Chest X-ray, AP view. Patient: 16 years old, sex M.
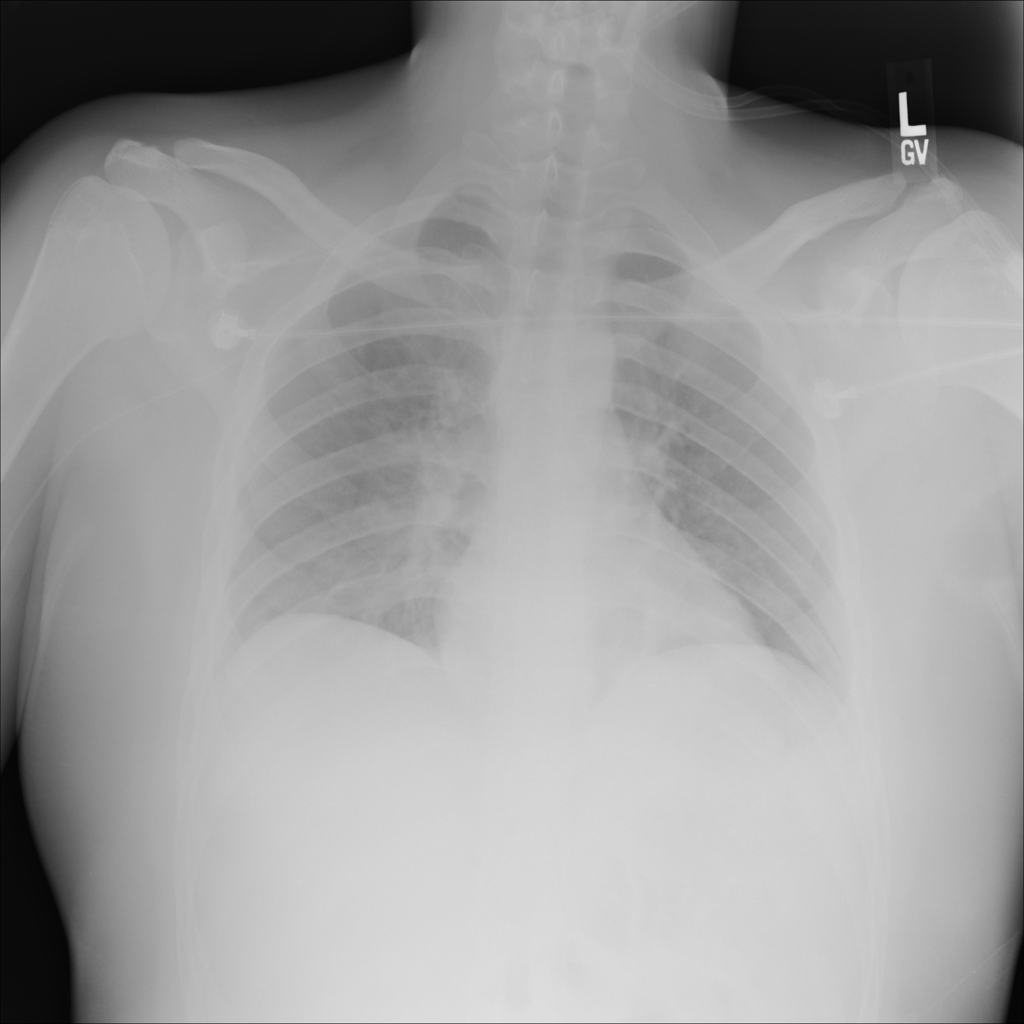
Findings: Consolidation